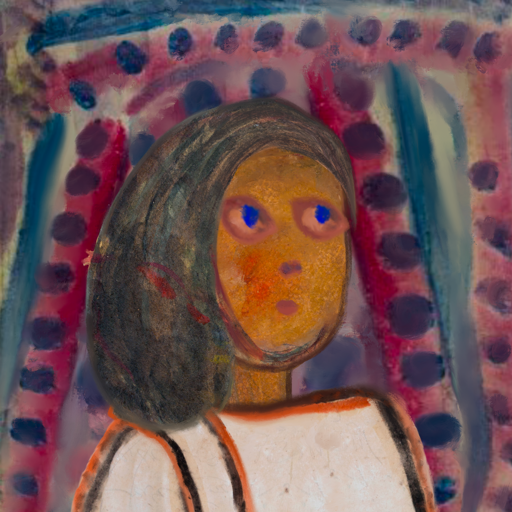
Background: HillGirl, Head And Neck Side: Pipe, Face Side: Mother_And_Son_Mother, Bust: Roy_Bahadur, Hair Side: Gypsy_Mother, Head Accessory: Blank, Second Necklace: Blank, Necklace: Blank, Baby: Blank